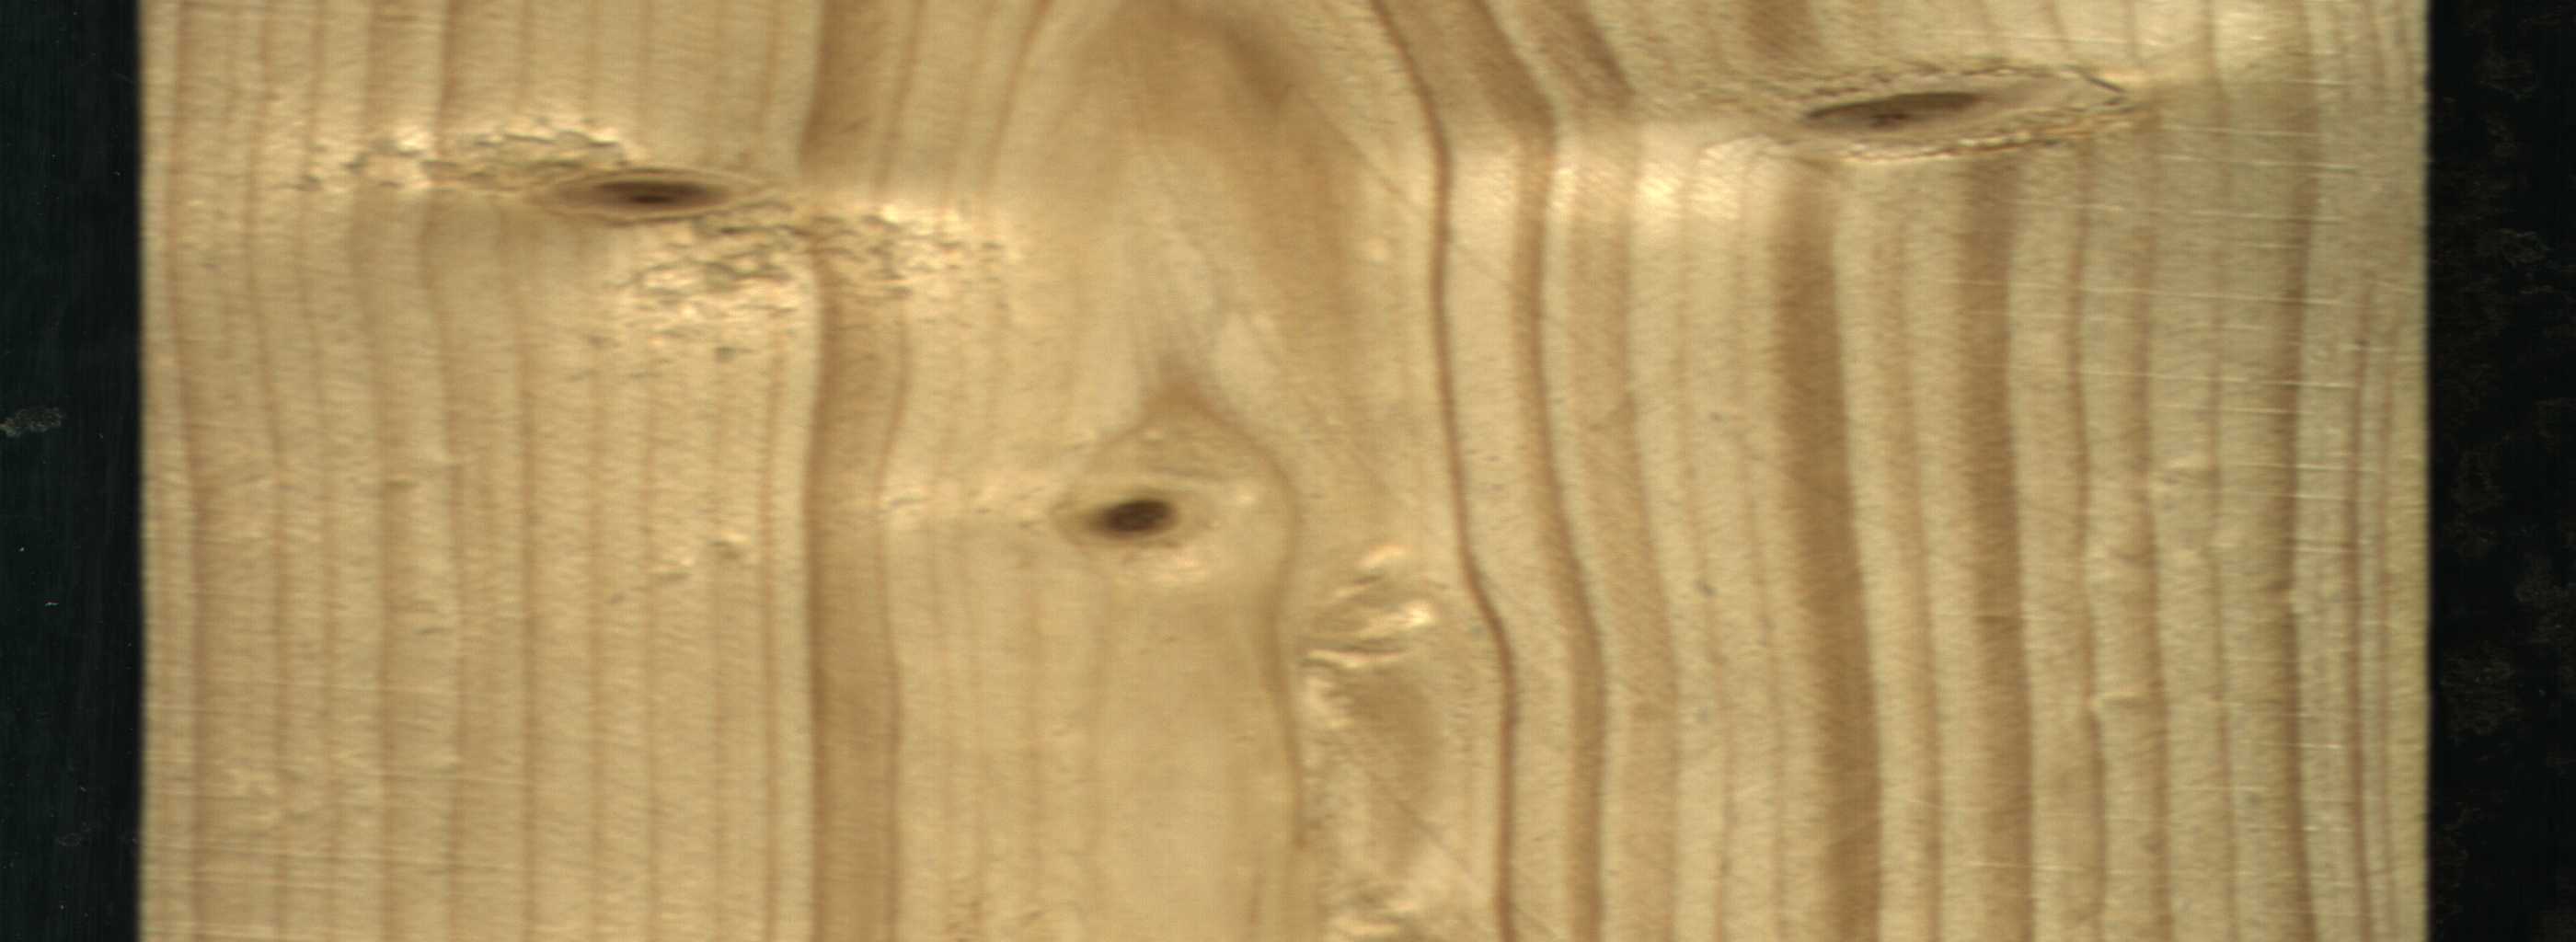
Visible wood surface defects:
Quartzity
Live_Knot
Live_Knot
Live_Knot